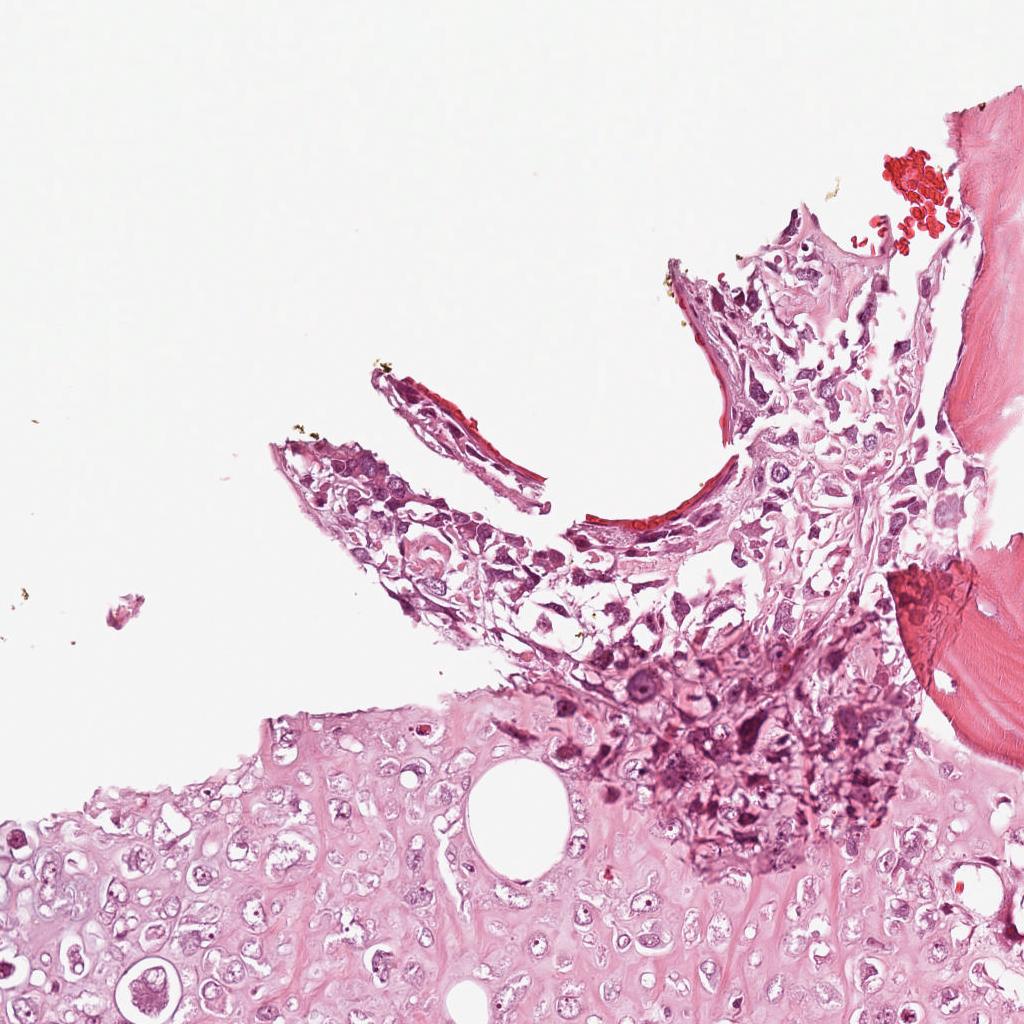
Label: Viable